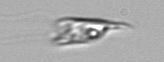
Label: Chrysochromulina_lanceolata